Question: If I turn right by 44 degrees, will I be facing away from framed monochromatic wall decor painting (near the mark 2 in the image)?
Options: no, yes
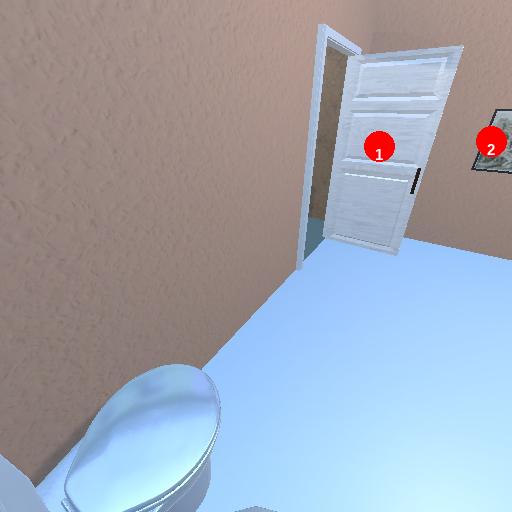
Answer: no